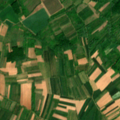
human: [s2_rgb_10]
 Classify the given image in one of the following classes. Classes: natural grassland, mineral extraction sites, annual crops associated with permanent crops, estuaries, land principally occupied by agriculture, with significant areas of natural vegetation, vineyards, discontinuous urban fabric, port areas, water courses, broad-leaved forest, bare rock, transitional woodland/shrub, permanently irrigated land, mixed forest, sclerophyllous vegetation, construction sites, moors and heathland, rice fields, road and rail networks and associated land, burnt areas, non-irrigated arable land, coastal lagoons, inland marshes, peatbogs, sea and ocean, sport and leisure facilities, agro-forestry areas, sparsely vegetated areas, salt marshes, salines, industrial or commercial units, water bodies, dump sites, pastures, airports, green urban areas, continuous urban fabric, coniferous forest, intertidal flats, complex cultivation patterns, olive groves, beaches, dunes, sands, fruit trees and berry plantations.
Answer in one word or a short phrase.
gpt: non-irrigated arable land, complex cultivation patterns, land principally occupied by agriculture, with significant areas of natural vegetation, broad-leaved forest